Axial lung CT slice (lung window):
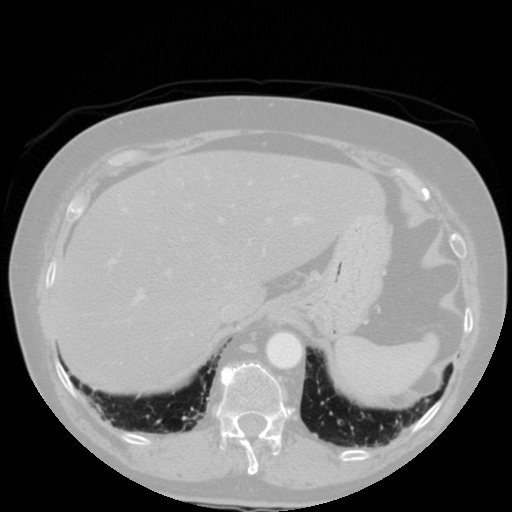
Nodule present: no